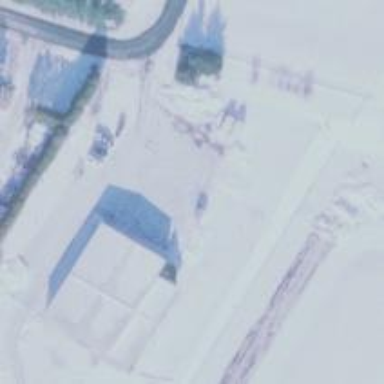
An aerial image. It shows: Hangar building located at airport.